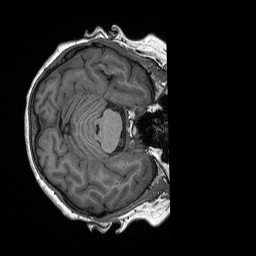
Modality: T1w
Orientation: axial
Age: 61
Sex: female
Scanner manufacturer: siemens
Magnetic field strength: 3 T
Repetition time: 2.4 s
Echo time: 0.00226 s